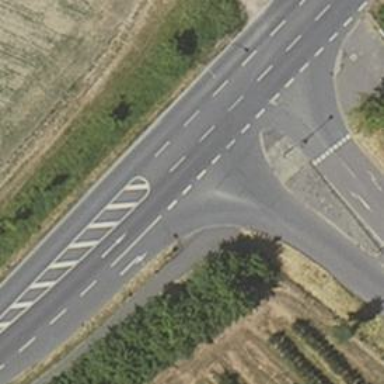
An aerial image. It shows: Primary road with asphalt surface.